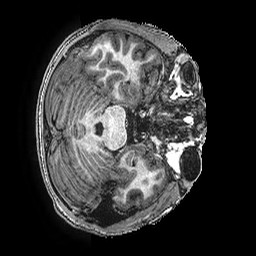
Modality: T1w
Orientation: axial
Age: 14
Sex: male
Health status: ill
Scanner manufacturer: ge
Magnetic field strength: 3 T
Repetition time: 0.00766 s
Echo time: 0.003476 s